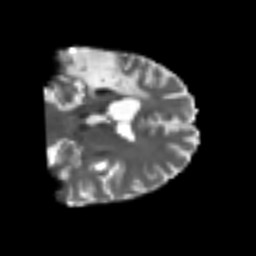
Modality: T2w
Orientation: coronal
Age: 43
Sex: male
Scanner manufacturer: siemens
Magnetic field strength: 3 T
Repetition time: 4.999 s
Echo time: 0.07946 s